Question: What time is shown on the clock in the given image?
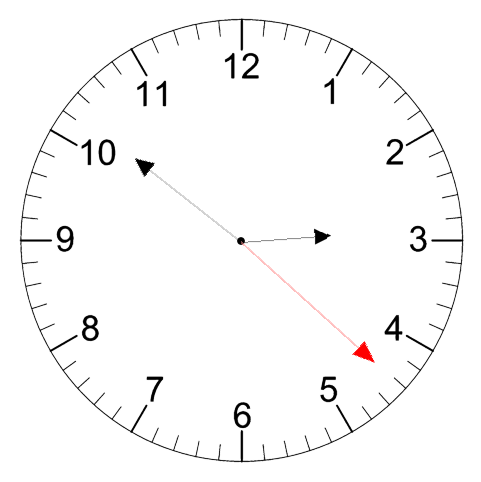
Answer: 02:51:22